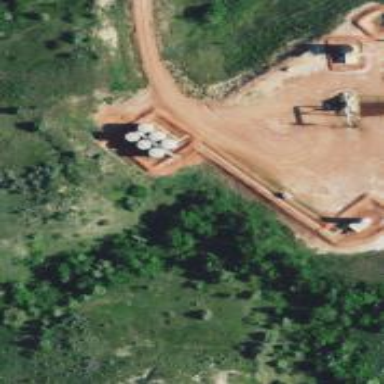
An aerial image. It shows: Storage tank that is man-made.